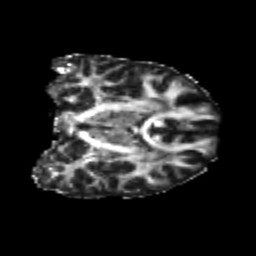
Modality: FA
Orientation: coronal
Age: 23
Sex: male
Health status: healthy
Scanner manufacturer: philips
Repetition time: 7.388 s
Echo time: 0.08599 s